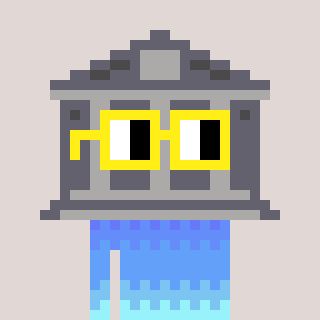
a pixel art character with square yellow glasses, a bank-shaped head and a grayscale-colored body on a warm background